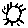
Label: sun